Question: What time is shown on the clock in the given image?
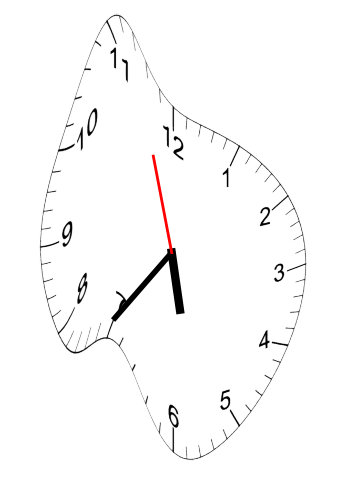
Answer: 05:35:57